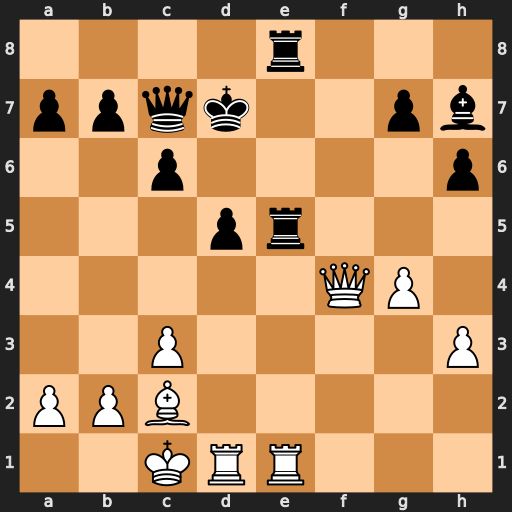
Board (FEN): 4r3/ppqk2pb/2p4p/3pr3/5QP1/2P4P/PPB5/2KRR3
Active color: w
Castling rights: -
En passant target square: -
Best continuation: Rxe5 Qxe5 Qxe5 Rxe5 Bxh7